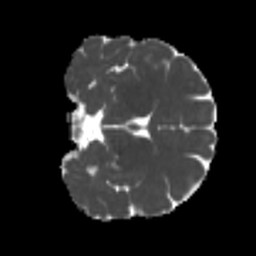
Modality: MD
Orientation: coronal
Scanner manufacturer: siemens
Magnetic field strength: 3 T
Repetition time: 4 s
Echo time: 0.0594 s